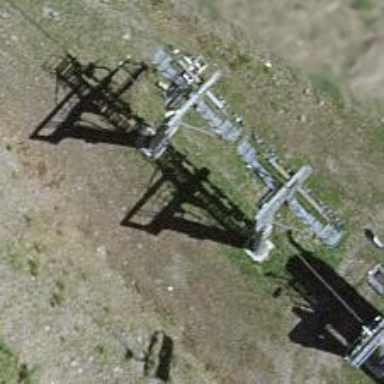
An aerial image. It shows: Pylon for aerialway.